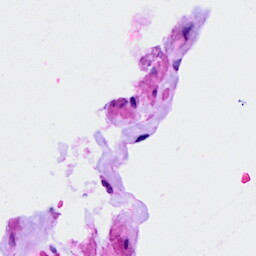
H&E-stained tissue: Ovarian